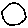
Label: circle